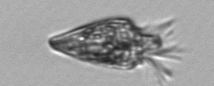
Label: Strombidium_tintinnodes